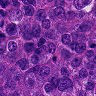
Metastatic tissue present: yes